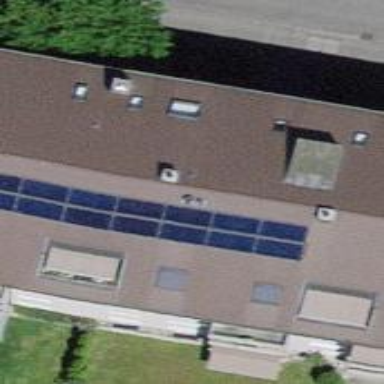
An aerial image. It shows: Solar photovoltaic panel generator.